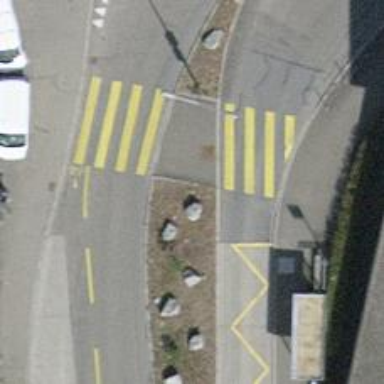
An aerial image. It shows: Bus stop equipped with public transport stop position.